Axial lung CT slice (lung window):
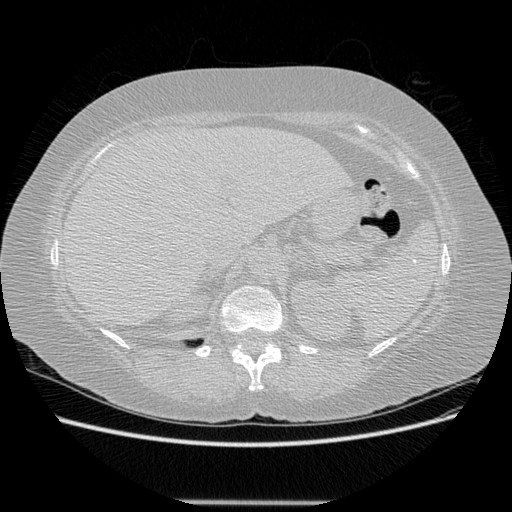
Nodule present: no